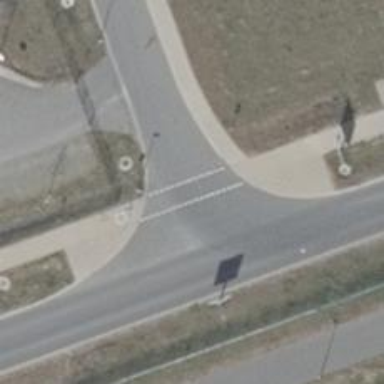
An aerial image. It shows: Marked road crossing.